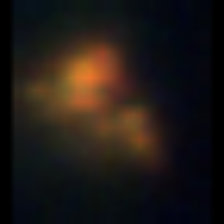
Taxon: Unknown_detritus
Group: Unknown